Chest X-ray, PA view. Patient: 71 years old, sex F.
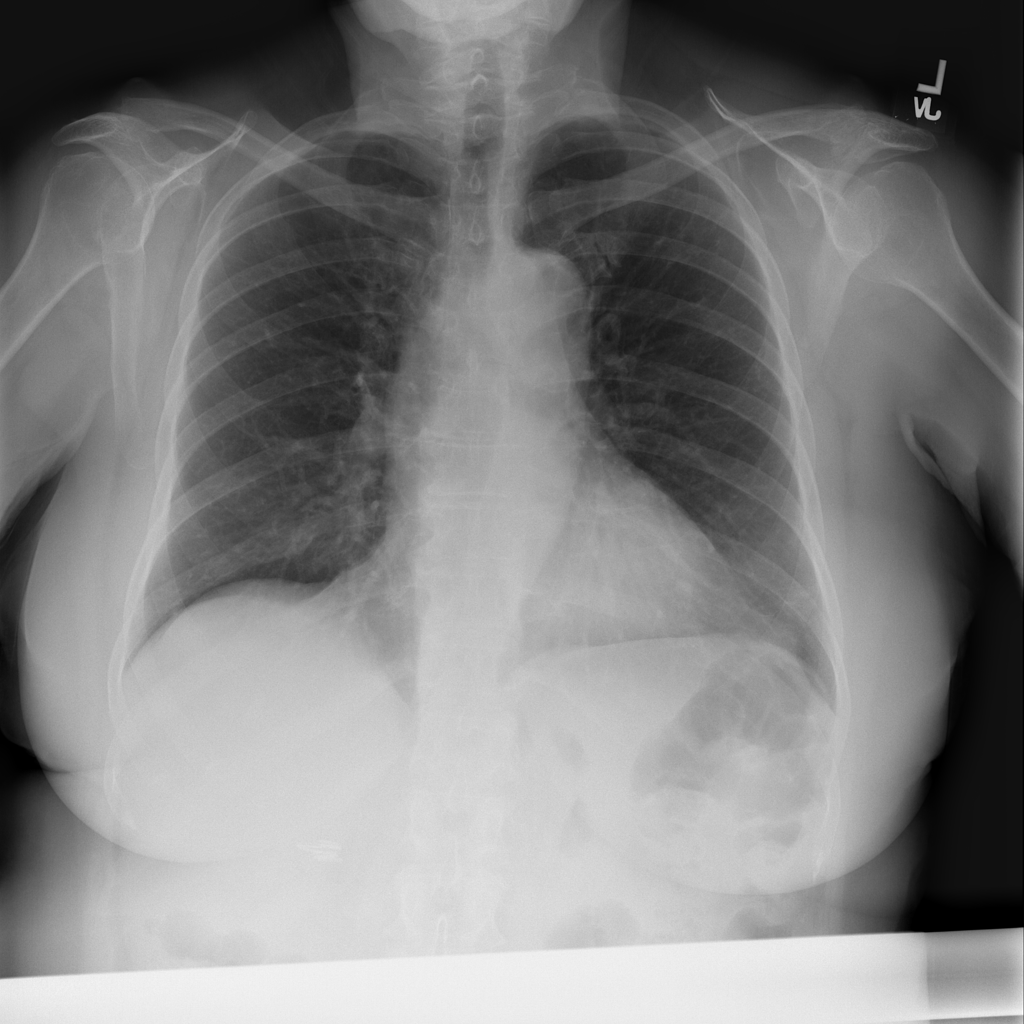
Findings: No Finding